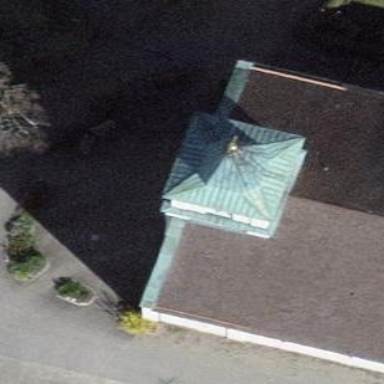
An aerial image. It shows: Building part that is bell tower. It is tower classified as bell tower.